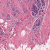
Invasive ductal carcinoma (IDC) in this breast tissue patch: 1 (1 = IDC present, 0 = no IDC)